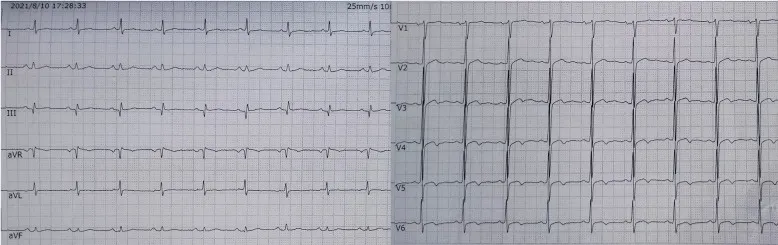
The electrocardiogram showed no ST segment changes but a Q wave in lead III.
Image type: electrography (ekg)